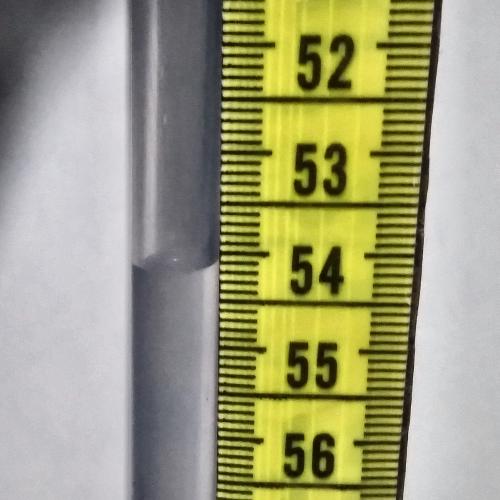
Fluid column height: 54.1 cm